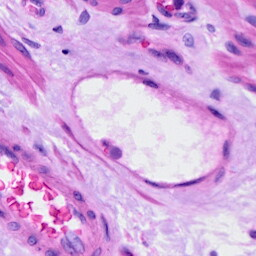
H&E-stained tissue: Ovarian